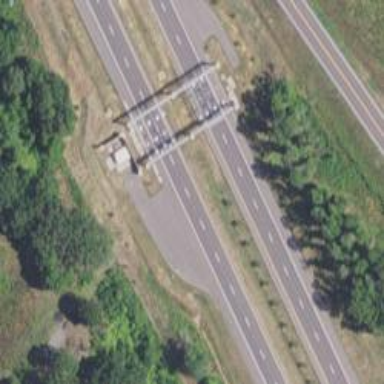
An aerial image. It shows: Toll gantry on the road.